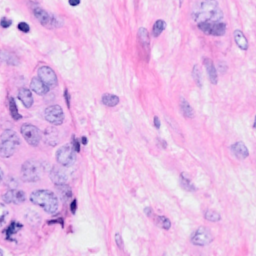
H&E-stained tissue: Breast